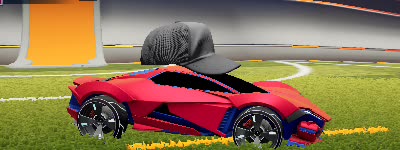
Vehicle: werewolf